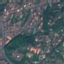
Land use / land cover: Residential